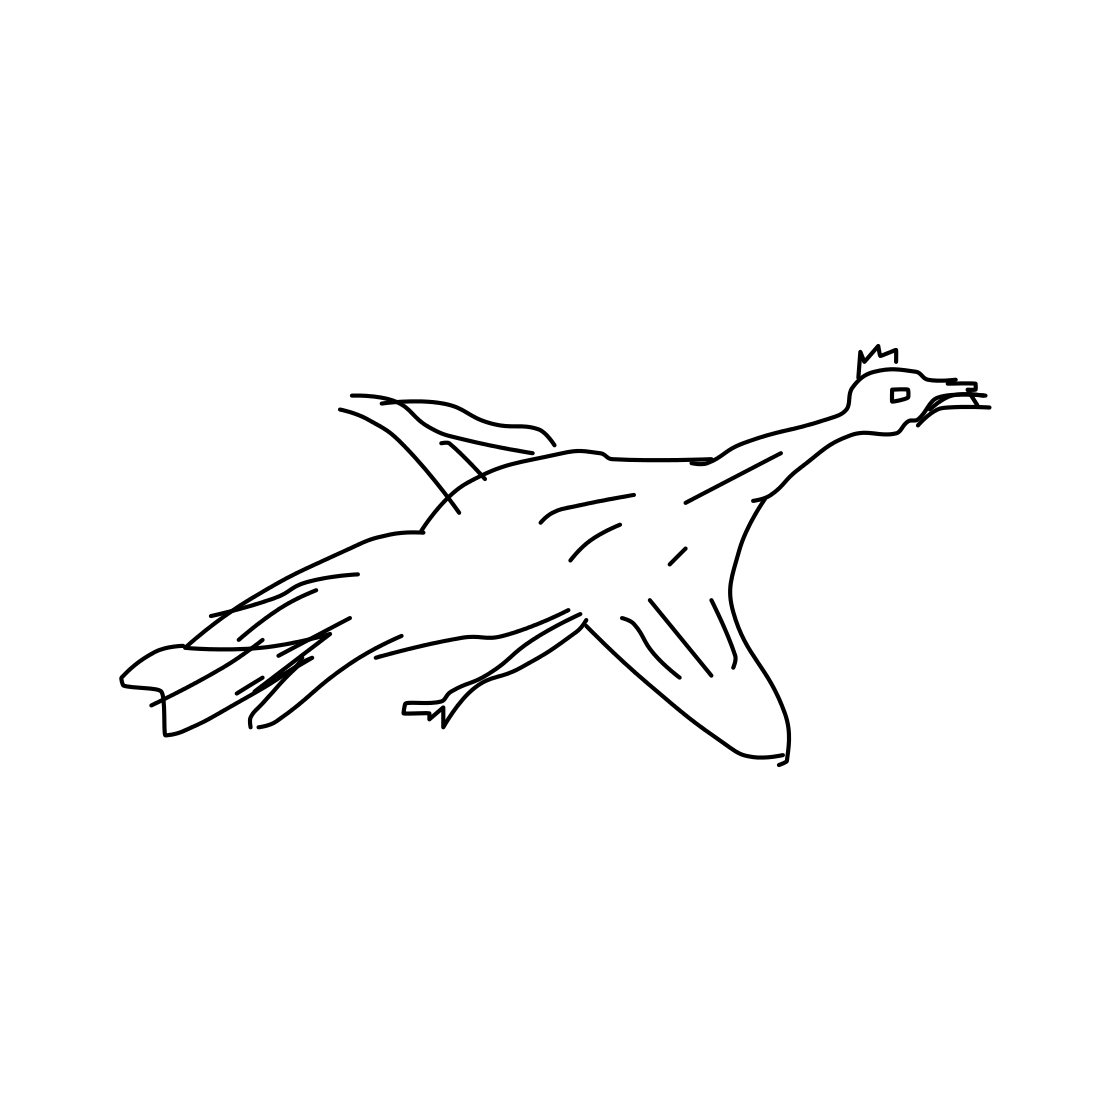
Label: flying bird